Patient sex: M
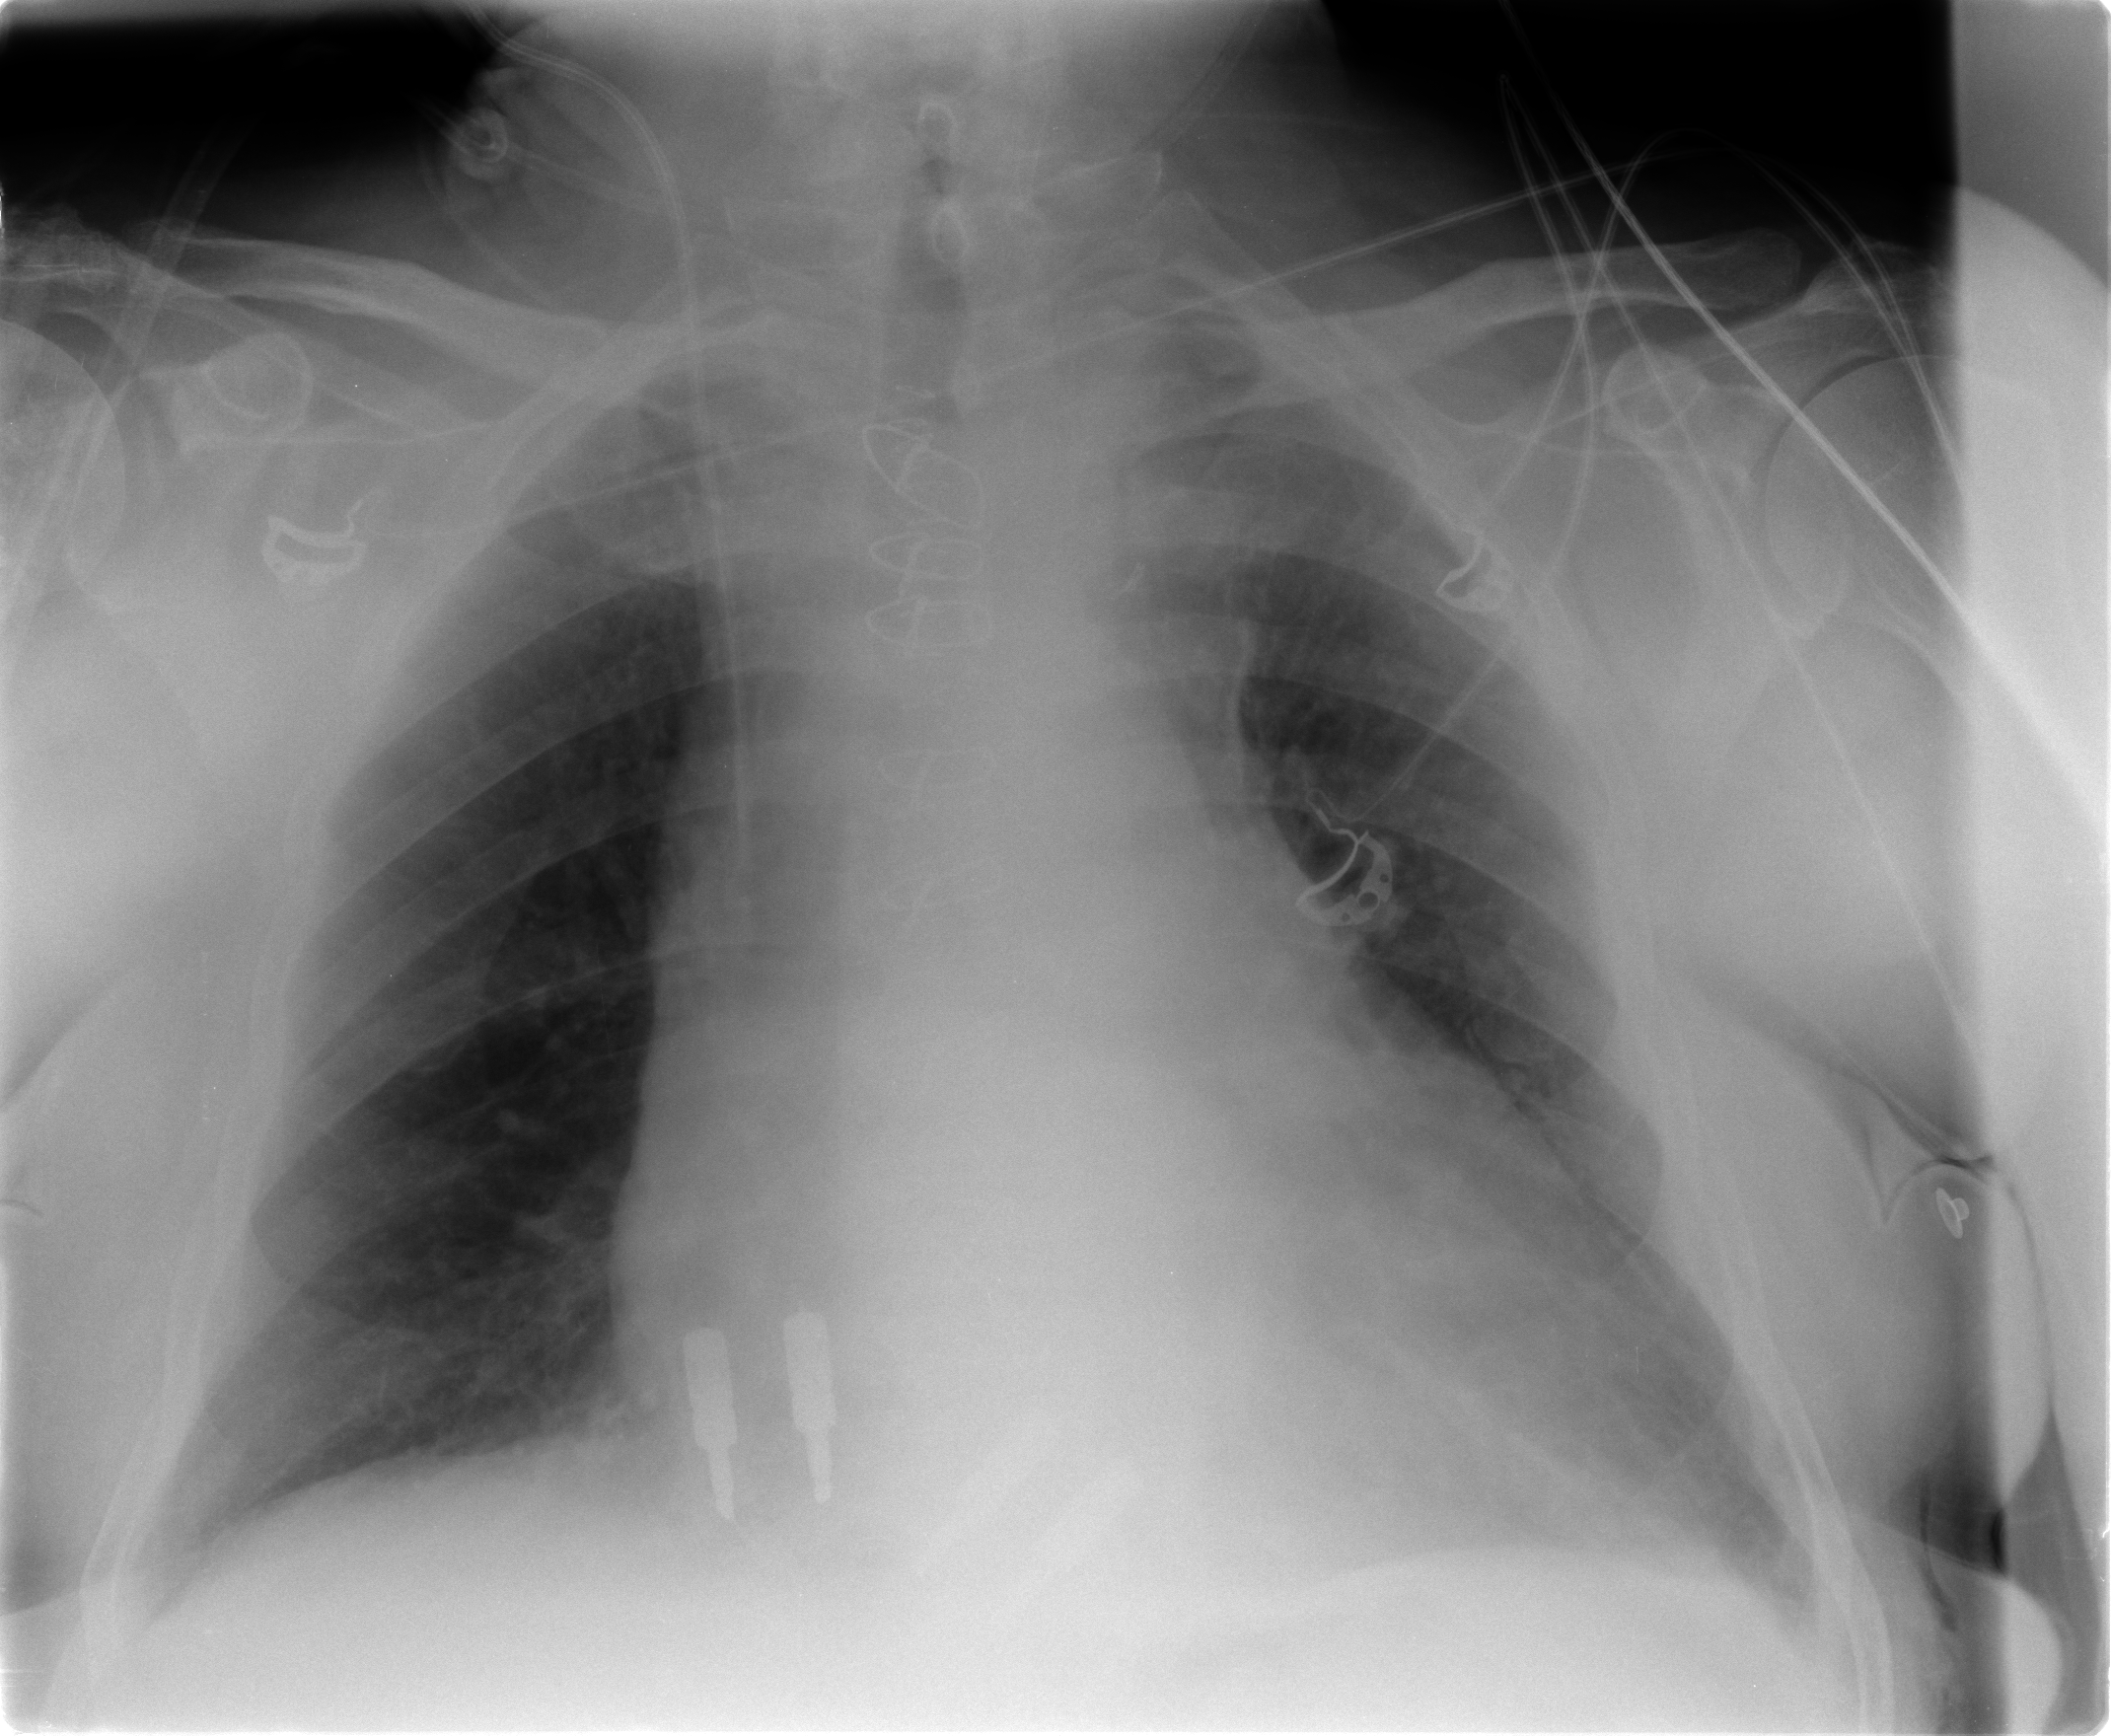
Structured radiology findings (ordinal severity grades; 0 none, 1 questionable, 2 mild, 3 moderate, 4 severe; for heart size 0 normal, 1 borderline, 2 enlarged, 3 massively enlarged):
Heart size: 2
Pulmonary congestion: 0
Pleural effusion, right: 0
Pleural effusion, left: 1
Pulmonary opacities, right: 0
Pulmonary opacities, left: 0
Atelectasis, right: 0
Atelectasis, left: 2